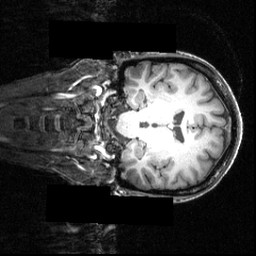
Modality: T1w
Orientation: coronal
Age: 26
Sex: female
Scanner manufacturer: siemens
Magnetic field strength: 3.951 T
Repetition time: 1.5 s
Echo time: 0.00335 s